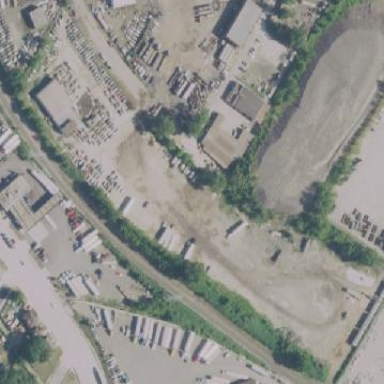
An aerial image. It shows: Industrial area.